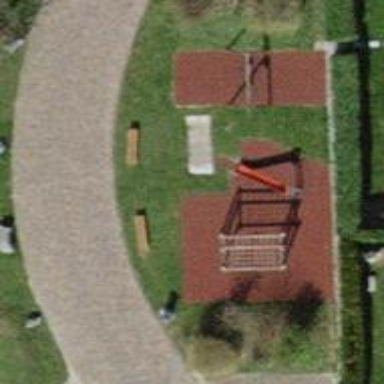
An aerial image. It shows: Playground with grass surface. The playground has playful theme.